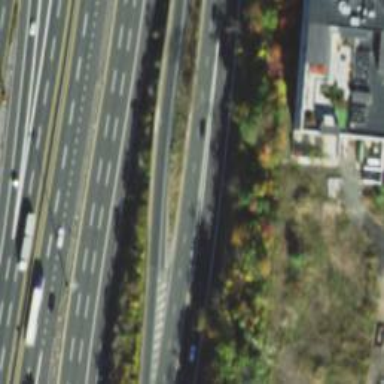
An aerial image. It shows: Urban freeway or expressway. It is motorway link.